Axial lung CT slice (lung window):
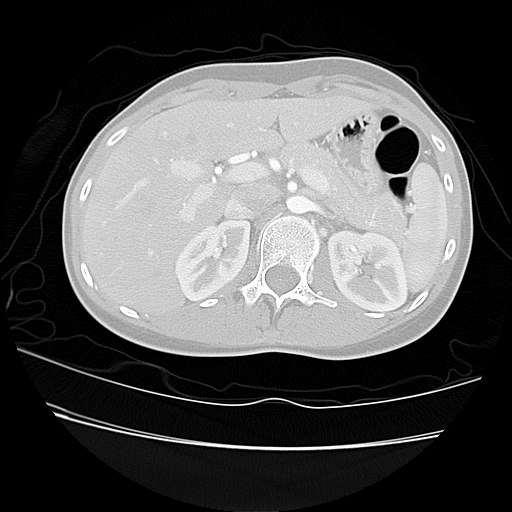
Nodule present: no